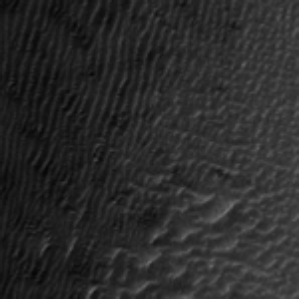
Label: frost